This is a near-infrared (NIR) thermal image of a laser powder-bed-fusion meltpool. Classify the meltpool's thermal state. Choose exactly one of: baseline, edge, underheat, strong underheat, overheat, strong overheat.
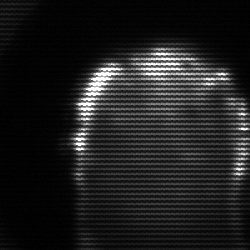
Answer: baseline